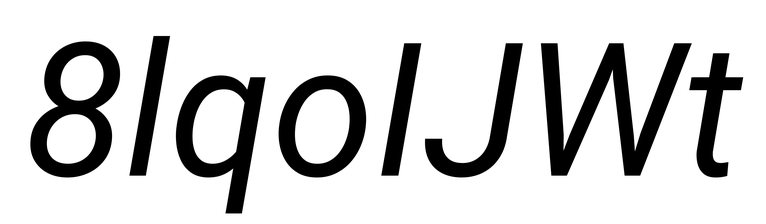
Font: Roboto-Italic_Italic